Interaction volume radius: 5 \u00c5
Interaction volume height: 10 \u00c5
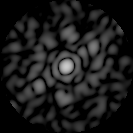
Disorder parameter: 0.8216